Interaction volume radius: 10 \u00c5
Interaction volume height: 20 \u00c5
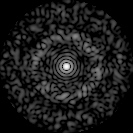
Disorder parameter: 0.834